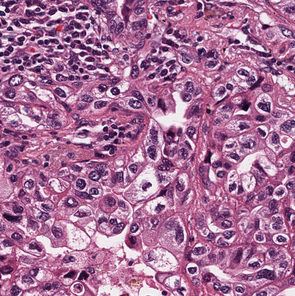
Tumor epithelial tissue: yes
Tumor-associated stroma tissue: yes
Normal tissue: no